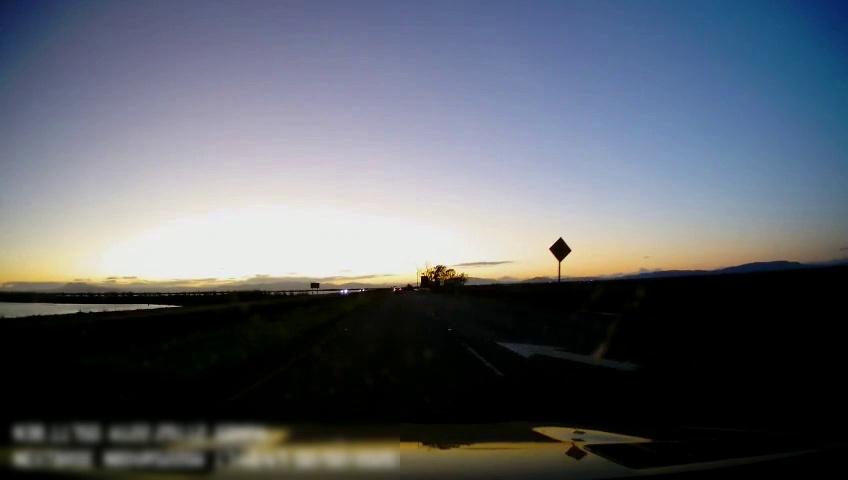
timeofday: Dusk/Dawn/Twilight
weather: Sunny
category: Drivable Space
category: Lanes | Current Lane
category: Lanes | Current Lane
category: Traffic | Signs